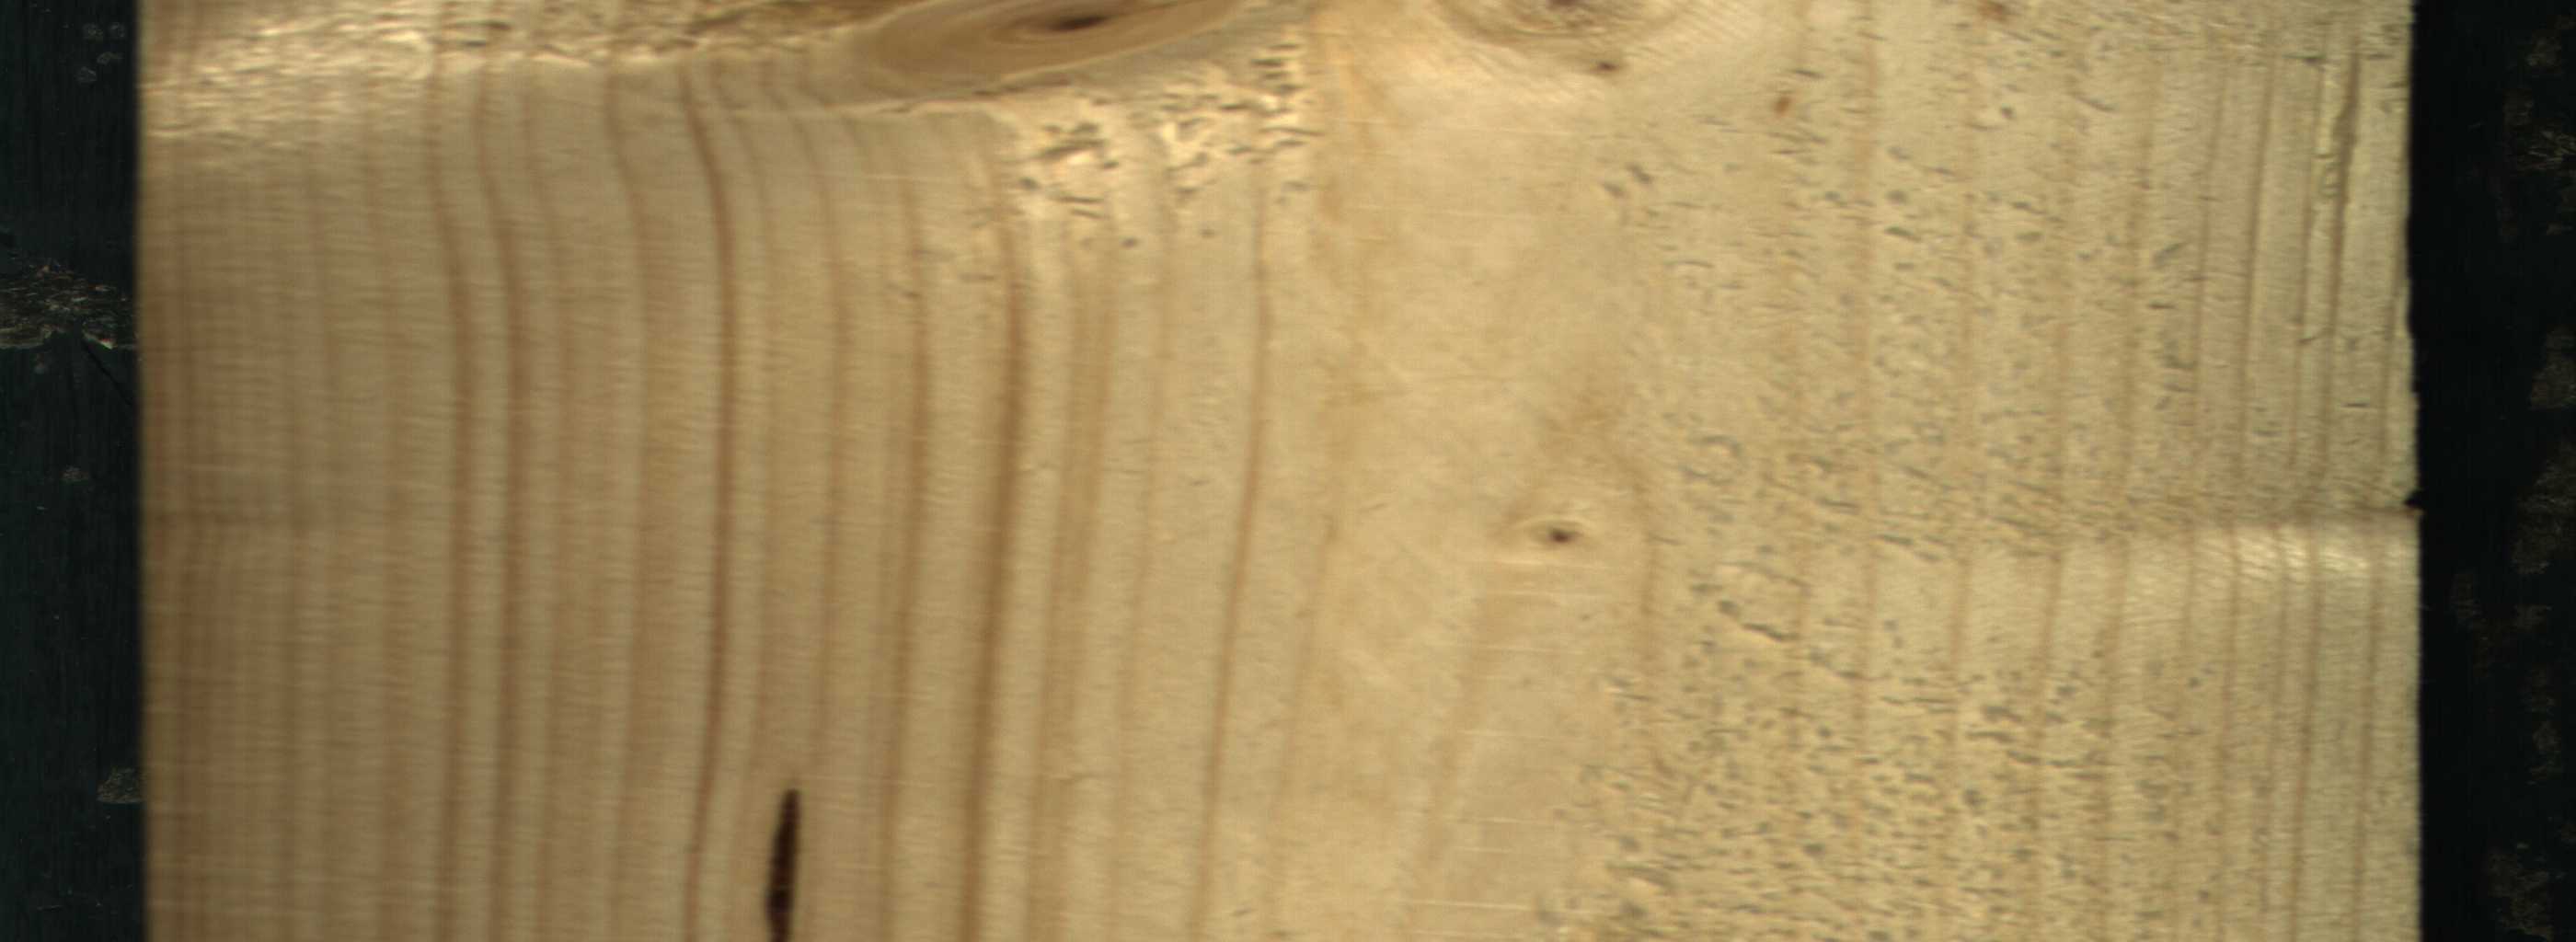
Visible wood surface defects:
resin
Live_Knot
Live_Knot
Live_Knot